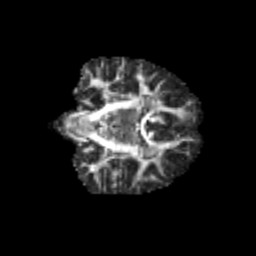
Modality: FA
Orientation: coronal
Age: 13
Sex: female
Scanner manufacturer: siemens
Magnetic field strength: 3 T
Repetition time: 3.8 s
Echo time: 0.07 s